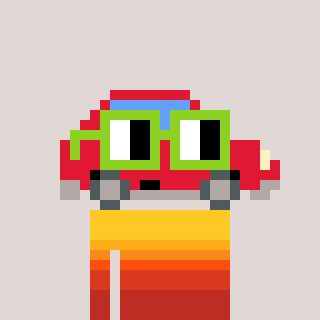
a pixel art character with square light green glasses, a car-shaped head and a grayscale-colored body on a warm background